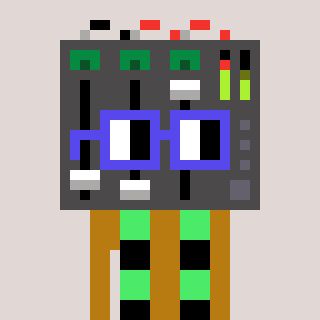
a pixel art character with square blue glasses, a mixer-shaped head and a gold-colored body on a warm background